Interaction volume radius: 5 \u00c5
Interaction volume height: 20 \u00c5
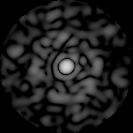
Disorder parameter: 0.8174